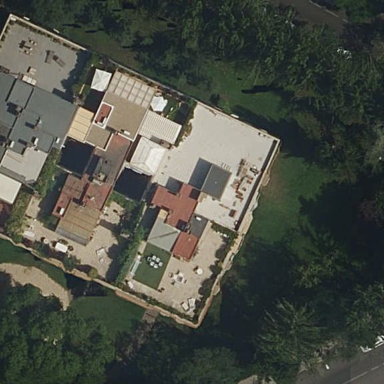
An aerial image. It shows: Residential building.